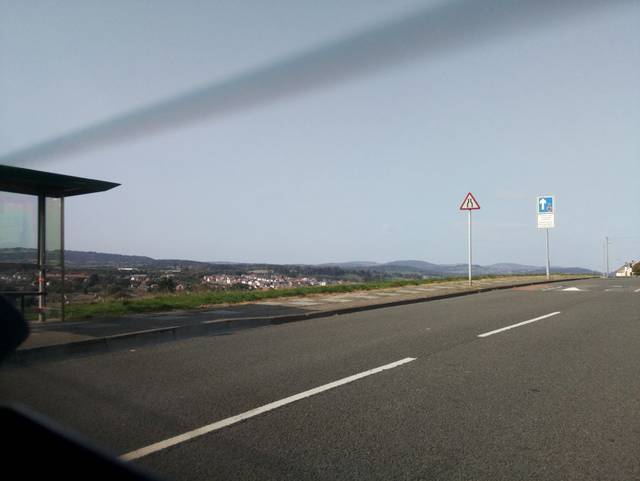
Region: United Kingdom
Coordinates: 51.525, -3.118